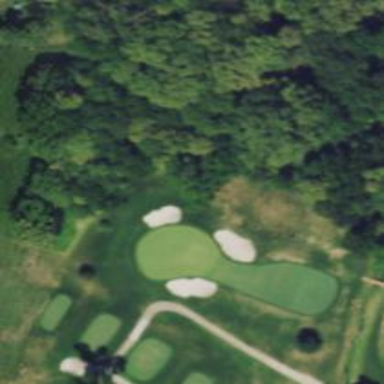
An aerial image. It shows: Golf-related image.